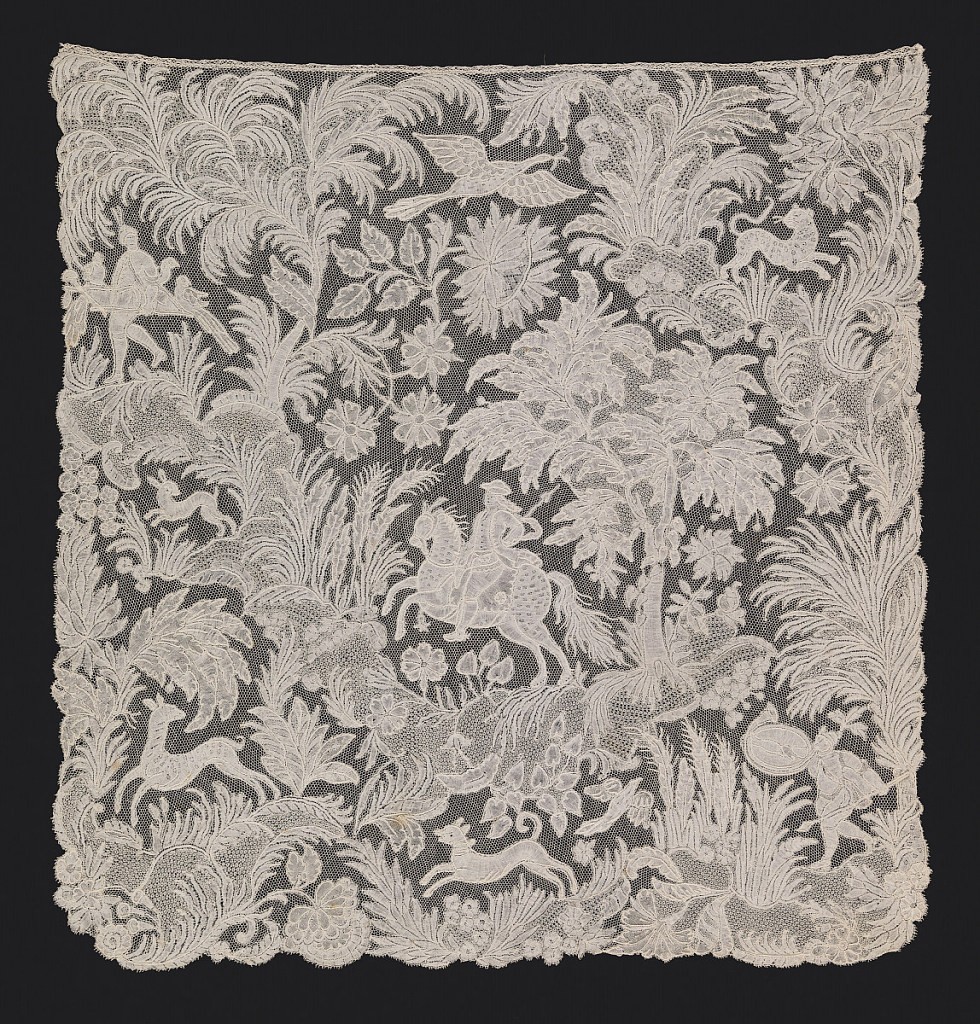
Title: Cravat end
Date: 1700–1750
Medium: linen Technique: bobbin lace, Brussels style Label: linen bobbin lace
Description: Cravat end of Brussels-style lace with a hunter on horseback in the center, surrounded by fantastic foliage, trees and flowers, birds, a rabbit, a deer, and other animals. A figure with a spear blowing a horn in the lower right corner, and two figures carrying birds? in the upper left.